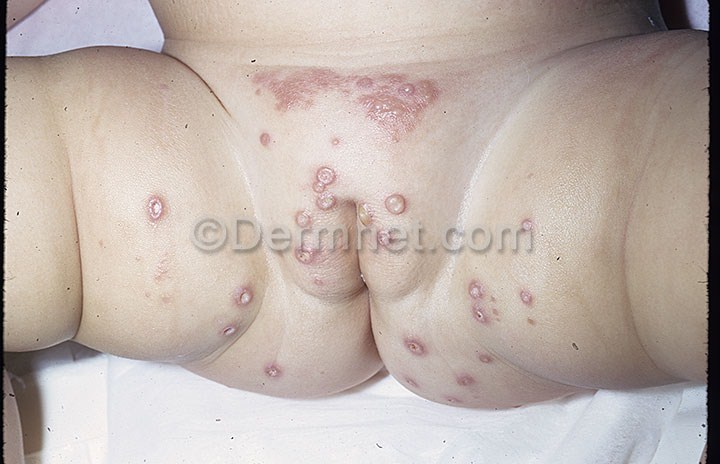
Disease: Cellulitis Impetigo and other Bacterial Infections